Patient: sex M, age 47
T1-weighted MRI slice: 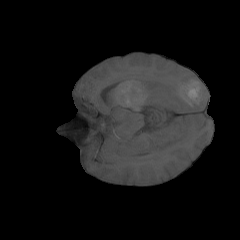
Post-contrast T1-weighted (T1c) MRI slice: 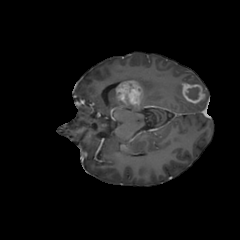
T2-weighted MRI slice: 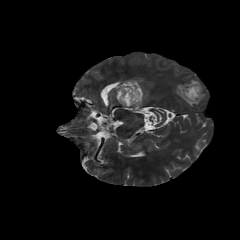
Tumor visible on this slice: yes
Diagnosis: Glioblastoma, IDH-wildtype
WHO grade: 4